Question: I am trying to create a undecorated JFrame, but I am having some issues with my Closing button, It has this ugly "selected" border around it, is there any way of removing it? (Top right corner of image)

This is what I did to remove all borders and backgrounds:
'''
JButton btnX = new JButton("");
btnX.setIcon(new ImageIcon(GameHubMain.class.getResource("/Resources/Close-icon.png")));
btnX.setForeground(Color.WHITE);
btnX.setOpaque(false);
btnX.setContentAreaFilled(false);
btnX.setBorderPainted(false);
btnX.addActionListener(new ActionListener() {
public void actionPerformed(ActionEvent arg0) {
frame.dispose();
}
});
'''
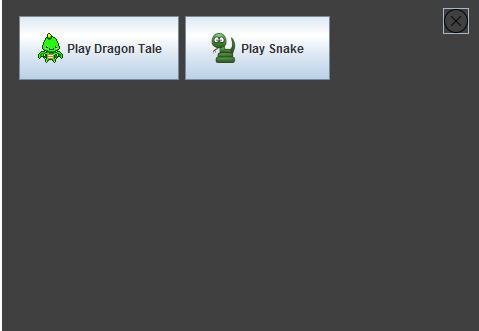
Answer: Maybe try this ?
'''
Border emptyBorder = BorderFactory.createEmptyBorder();
btnX.setBorder(emptyBorder);
'''
You should also try adding:
'''
btnX.setFocusPainted(false);
btnX.setMargin(new Insets(0, 0, 0, 0));
'''